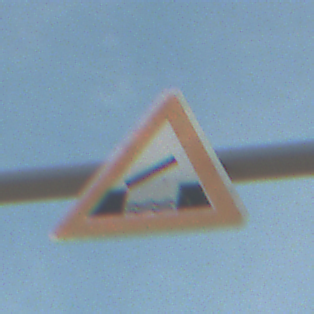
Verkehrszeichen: BeweglicheBruecke
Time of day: Midday
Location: Outdoor (Suburban)
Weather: PartlyCloudy
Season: Summer
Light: Natural